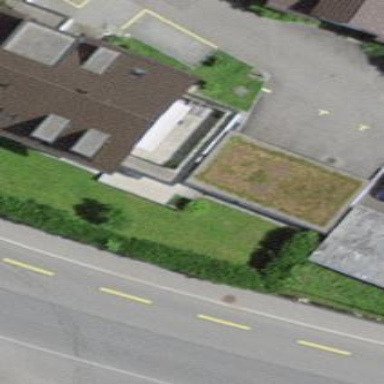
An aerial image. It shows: View of roof of building.